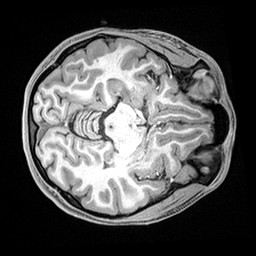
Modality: T1w
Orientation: axial
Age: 19
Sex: female
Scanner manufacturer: siemens
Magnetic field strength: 3 T
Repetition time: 2.4 s
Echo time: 0.00217 s